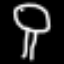
Label: mushroom